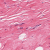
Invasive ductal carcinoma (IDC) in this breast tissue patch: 0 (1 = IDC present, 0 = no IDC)